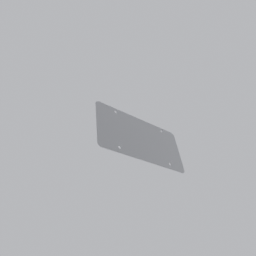
Label: mechanical